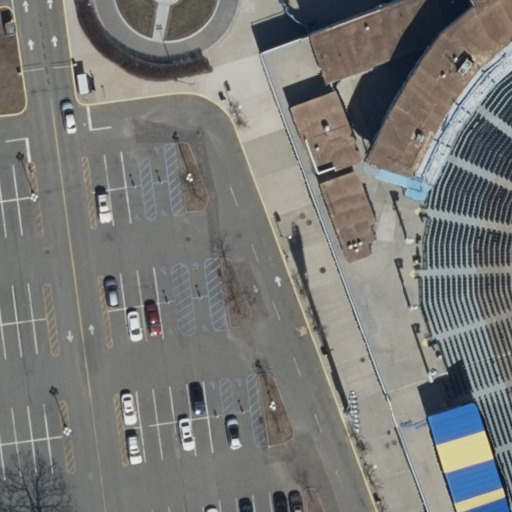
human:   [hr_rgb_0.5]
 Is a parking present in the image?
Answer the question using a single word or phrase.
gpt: yes

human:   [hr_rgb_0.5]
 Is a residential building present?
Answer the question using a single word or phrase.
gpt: yes

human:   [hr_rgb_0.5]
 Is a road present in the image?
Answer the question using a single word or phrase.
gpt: yes

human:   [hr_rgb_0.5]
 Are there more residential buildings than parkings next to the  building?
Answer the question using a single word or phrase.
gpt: no

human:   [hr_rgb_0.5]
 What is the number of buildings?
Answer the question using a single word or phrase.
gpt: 1

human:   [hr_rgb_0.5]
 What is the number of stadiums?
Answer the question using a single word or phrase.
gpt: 1

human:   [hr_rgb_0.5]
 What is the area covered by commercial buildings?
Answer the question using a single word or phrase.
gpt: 0m2

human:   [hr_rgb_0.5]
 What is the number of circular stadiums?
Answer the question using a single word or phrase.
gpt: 0

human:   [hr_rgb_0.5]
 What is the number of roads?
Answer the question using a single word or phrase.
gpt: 7

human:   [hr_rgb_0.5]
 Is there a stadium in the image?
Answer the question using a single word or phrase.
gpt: yes

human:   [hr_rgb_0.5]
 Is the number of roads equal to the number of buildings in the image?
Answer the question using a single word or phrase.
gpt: no

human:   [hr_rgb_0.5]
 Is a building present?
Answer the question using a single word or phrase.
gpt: yes

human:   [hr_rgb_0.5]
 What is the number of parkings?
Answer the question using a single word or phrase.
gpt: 1

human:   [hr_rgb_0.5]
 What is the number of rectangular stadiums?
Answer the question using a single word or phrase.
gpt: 1

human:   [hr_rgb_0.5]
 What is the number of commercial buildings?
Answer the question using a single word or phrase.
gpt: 0

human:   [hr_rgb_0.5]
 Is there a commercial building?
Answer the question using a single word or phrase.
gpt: no

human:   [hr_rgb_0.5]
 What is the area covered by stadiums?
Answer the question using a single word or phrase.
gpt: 412m2

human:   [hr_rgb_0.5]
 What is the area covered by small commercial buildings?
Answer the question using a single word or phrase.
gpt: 0m2

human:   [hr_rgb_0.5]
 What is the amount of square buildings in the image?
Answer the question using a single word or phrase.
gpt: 0

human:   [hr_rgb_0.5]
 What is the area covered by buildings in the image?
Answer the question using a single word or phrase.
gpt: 412m2

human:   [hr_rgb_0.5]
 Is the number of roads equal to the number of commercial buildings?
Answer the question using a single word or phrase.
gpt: no

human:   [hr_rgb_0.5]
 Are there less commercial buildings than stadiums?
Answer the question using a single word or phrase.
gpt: yes

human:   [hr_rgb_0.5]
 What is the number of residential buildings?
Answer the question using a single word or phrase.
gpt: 1

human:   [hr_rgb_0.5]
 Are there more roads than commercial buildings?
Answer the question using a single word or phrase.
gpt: yes

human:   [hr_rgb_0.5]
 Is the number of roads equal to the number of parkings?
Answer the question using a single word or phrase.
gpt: no

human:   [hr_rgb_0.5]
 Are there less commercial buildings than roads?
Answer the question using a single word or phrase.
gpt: yes

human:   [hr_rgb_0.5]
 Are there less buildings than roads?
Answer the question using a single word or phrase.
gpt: yes

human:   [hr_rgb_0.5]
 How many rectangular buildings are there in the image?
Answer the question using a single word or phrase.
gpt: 1

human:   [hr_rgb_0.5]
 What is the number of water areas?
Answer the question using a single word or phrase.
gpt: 0

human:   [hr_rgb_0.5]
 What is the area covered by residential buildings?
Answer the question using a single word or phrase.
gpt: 412m2

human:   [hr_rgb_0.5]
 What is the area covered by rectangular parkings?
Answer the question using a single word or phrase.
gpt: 0m2

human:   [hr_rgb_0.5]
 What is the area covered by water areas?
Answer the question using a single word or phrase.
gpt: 0m2

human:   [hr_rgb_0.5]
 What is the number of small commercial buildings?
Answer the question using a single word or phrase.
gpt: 0

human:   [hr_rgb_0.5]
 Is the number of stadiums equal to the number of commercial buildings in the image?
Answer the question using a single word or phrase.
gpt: no

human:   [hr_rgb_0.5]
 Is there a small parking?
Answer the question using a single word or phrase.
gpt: no

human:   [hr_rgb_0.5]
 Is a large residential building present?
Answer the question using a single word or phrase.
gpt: no

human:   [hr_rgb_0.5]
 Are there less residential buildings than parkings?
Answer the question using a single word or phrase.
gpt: no

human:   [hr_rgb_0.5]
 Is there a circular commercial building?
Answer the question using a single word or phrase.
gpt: no

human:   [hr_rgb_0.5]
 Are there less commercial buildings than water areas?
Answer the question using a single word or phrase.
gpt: no

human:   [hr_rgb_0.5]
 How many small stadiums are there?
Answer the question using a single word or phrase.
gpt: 0

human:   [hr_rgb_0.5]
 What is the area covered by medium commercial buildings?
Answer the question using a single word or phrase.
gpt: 0m2

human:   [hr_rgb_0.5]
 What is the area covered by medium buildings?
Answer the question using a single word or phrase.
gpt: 412m2

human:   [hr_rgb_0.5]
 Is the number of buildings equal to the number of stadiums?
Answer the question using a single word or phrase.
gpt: yes

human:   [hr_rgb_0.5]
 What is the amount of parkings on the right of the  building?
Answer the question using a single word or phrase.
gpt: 1

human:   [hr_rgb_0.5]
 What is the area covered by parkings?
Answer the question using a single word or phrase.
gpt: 141m2

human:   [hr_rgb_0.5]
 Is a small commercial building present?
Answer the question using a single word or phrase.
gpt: no

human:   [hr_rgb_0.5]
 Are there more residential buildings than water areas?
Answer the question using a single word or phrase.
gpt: yes

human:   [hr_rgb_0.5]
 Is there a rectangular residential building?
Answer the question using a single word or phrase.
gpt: yes

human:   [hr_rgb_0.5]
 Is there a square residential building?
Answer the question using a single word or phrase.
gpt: no

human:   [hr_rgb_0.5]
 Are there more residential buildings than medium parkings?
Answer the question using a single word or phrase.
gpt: no

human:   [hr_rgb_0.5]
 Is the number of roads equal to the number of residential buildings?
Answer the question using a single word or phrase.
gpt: no

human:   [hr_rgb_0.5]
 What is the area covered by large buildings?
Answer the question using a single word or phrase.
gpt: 0m2

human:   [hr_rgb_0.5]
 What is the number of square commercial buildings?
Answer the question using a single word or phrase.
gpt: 0

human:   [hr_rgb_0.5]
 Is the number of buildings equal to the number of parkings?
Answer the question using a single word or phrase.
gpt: yes

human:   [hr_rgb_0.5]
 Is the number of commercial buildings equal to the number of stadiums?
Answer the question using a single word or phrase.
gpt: no

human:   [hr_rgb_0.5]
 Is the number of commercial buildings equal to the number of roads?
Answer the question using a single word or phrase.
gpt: no

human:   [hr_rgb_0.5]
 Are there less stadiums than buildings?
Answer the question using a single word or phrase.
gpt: no

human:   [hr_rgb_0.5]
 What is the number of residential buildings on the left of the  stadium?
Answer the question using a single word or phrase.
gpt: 0

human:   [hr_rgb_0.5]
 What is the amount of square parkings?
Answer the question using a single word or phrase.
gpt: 0

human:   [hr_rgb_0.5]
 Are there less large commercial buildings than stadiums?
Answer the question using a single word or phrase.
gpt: yes

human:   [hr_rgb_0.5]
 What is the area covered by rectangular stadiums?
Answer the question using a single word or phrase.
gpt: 412m2

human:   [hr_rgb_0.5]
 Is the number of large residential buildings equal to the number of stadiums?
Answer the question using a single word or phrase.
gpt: no

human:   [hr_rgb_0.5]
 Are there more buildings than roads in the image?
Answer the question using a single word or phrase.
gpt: no

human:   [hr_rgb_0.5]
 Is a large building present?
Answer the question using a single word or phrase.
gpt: no